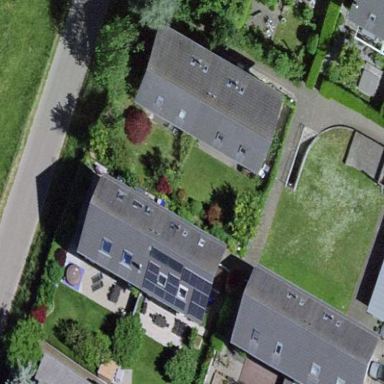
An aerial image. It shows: Simple and straightforward house.